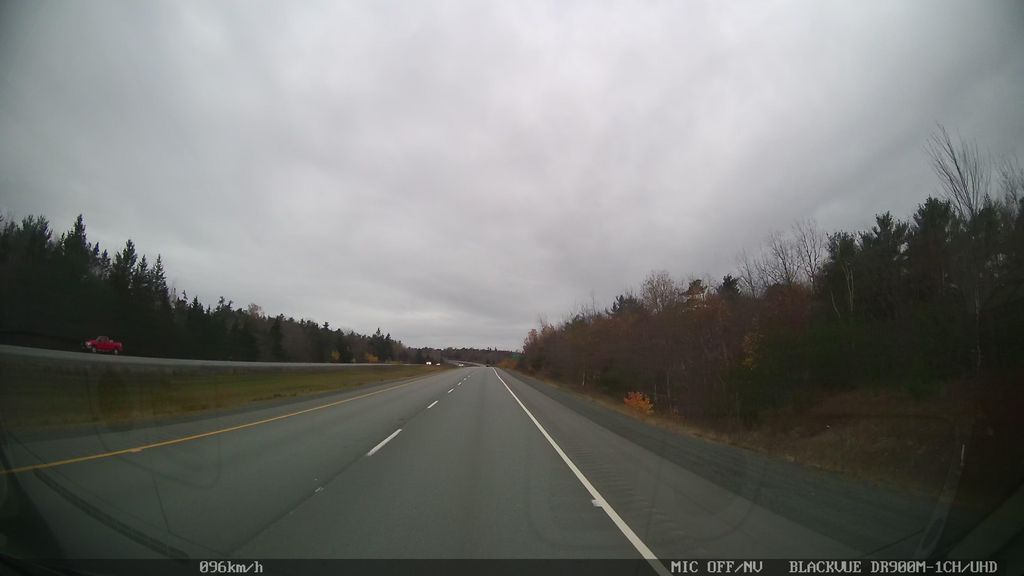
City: halifax